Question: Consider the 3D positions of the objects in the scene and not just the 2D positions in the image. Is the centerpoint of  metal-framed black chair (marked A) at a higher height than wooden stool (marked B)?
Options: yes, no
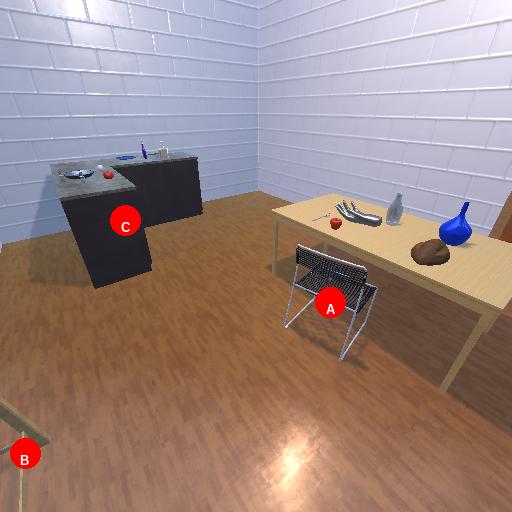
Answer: yes